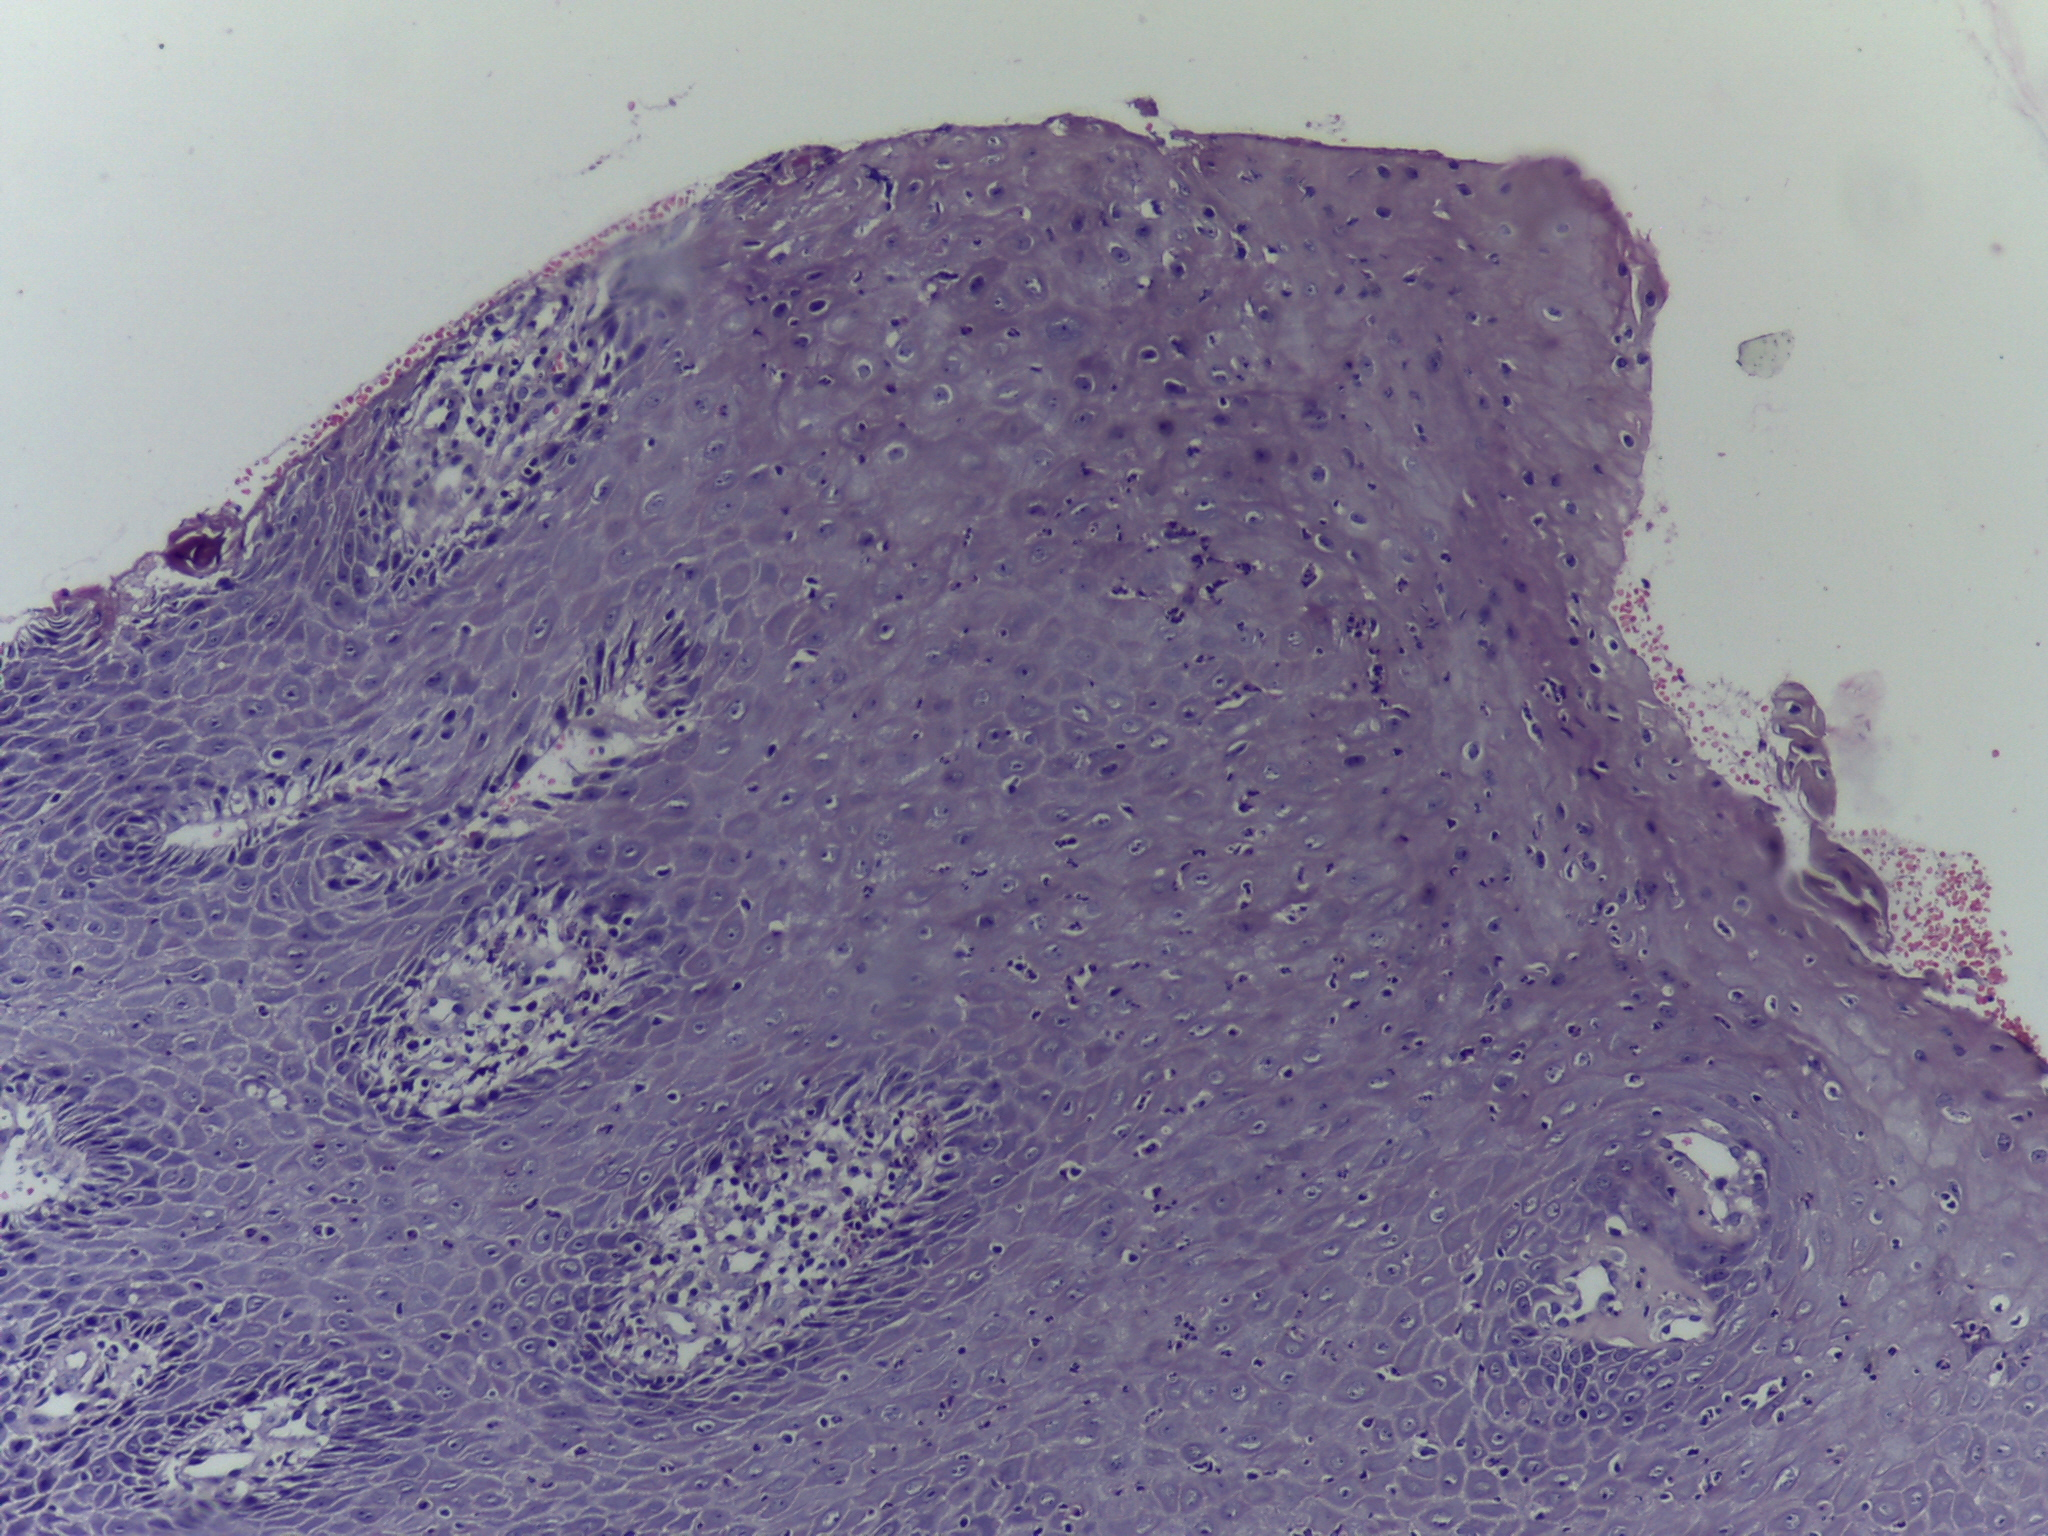
Diagnosis: OSCC